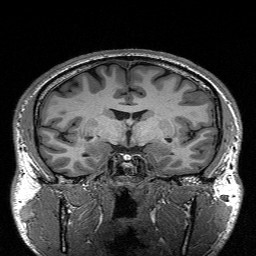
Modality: T1w
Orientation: sagittal
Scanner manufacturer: siemens
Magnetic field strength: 3 T